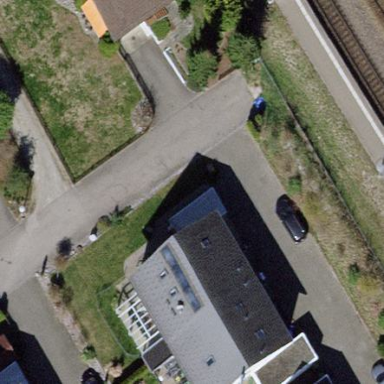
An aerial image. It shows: Semi-detached house with gabled roof.